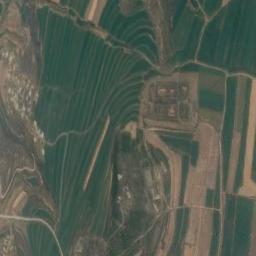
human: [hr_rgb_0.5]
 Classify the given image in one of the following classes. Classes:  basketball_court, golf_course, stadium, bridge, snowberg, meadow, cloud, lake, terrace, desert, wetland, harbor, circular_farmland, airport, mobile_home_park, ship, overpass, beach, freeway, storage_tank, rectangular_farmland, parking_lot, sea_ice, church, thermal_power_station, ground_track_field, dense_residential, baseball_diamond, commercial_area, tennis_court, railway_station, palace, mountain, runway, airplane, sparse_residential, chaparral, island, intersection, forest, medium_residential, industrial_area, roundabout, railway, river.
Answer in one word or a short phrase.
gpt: terrace